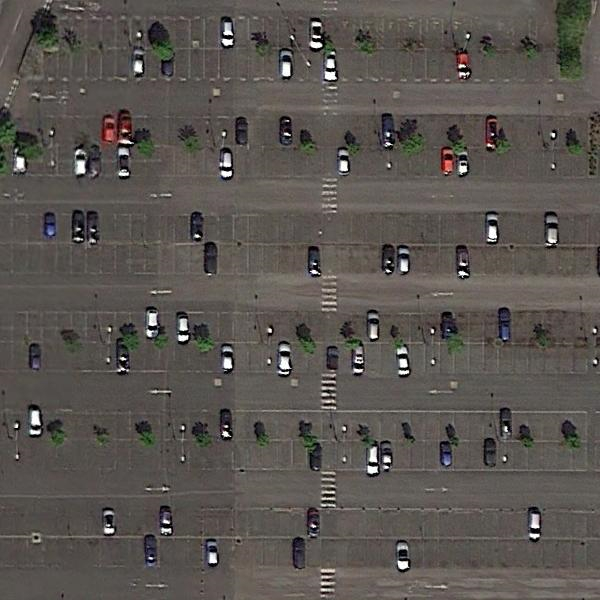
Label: Parking